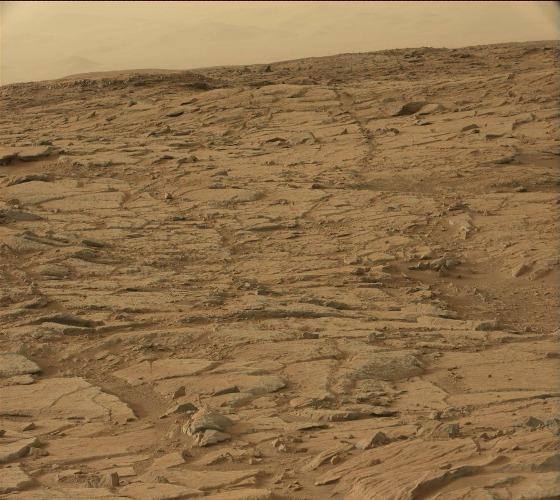
Terrain classes present: Bedrock, Gravel / Sand / Soil, Rock, Sky / Distant Mountains